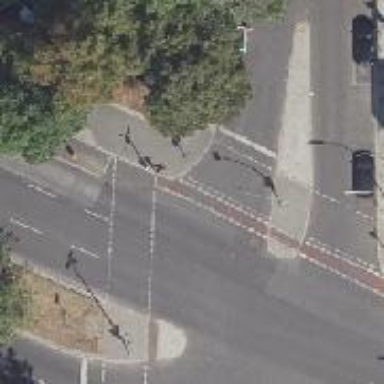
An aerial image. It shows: Road crossing with traffic signals.